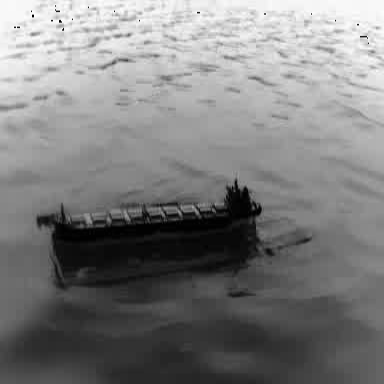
There is a liner in the infrared image.